Question: I am using Rails 4 with Ransack to build simple search and sorting functionality.
My intention is to use POST request instead of GET (because of limitations).
So I would have 4 buttons. One click on button sorts ASC, then second click sorts DESC. It is pretty much the same as <URL> first example.
So far I have like this.
Controller:
'''
@search = Advertisement.search(params[:q])
@ads = @search.result
@search.sorts = ['height asc','age asc','price asc','votes asc'] if @search.sorts.empty?
respond_with(@advertisements)
'''
In view :
'''
Sort:
<%= f.sort_fields do |s| %>
<%= s.sort_select %>
<% end %>
'''
It looks like this :

Instead of selecting each time ASC or DESC in collection I want to do it with one button.
I searched on google similair questions but no one was exact like mine.
Is there posibility to do so ? To use POST request not GET to sort with Ransack?
Or I have to switch back to GET request based sorting with limitations for user?
Thanks in advance!
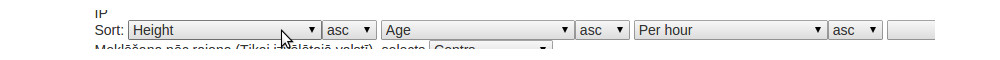
Answer: I haven't already used ransack before, but this is the way that I would be to go:
1. Create a master sort button, in normal html, something like this:
'''
<select id="master_sort">
<option class="asc">ASC</option>
<option class="desc">DESC</option>
</select>
'''
1. "Bind" the action of your select code with jQuery. When the user change that value, it will change all the sub-sort button in cascade (with a simple jquery function)
2. Hide the default sort selects with CSS.